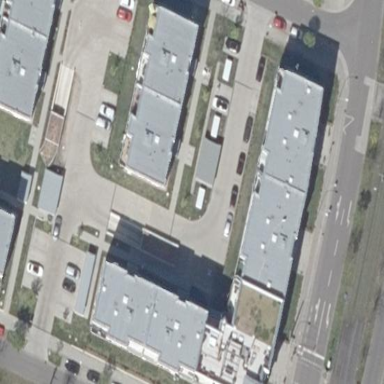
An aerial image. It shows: Building with apartments and flat roof.